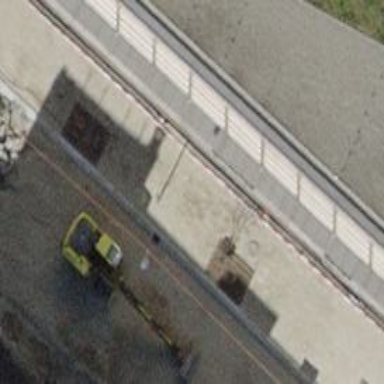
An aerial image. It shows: Bicycle parking area with bollards.